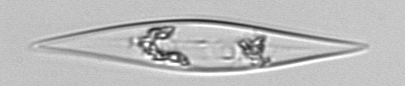
Label: Pleurosigma